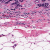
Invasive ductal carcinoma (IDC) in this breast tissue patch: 0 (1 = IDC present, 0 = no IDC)